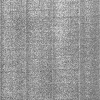
Atmospheric dust classification: dusty